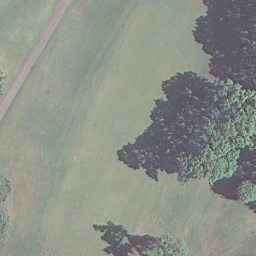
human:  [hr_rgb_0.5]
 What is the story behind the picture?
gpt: golf course